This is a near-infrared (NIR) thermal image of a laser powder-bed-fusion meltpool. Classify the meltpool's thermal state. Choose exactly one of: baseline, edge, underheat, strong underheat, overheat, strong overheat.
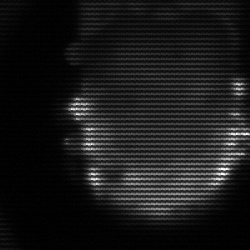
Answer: baseline